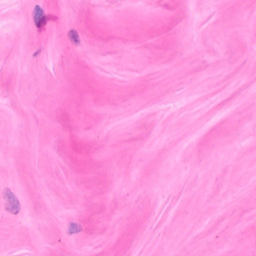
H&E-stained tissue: Breast